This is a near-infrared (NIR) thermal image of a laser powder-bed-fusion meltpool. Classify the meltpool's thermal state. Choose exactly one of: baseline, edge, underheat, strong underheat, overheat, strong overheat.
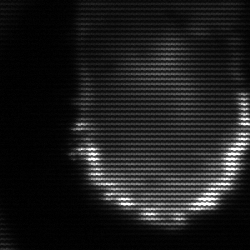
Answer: baseline